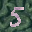
Label: 5